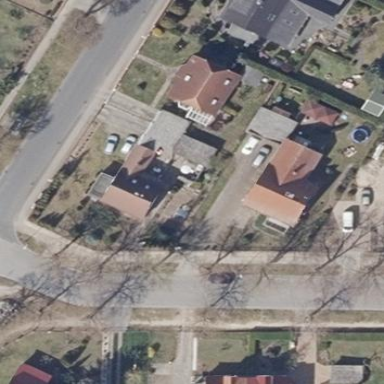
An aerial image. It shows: Simple house.